Question: I used gym command to build the watch app after setting up project with proper provisioning profiles and identifiers. I am able to see ARCHIVE SUCCEEDED message on gym output and there are errors failures from verbose log, but it is not able to Continue running, then the timeout failed?The program hangs on the last line and reports an error:Too long with no output (exceeded 10m0s).
Issue Detail Link:<URL>
'''
lane :beta do |values|
match(type: 'adhoc', readonly: false, force_for_new_devices: true, force: true,app_identifier ["com.clarify.Carepilot-beta", "com.clarify.Carepilot-beta.watchkitapp", "com.clarify.Carepilot-beta.watchkitapp.watchextension"])
gym(scheme: 'Carepilot - ADHOC', export_method: 'ad-hoc')
end
'''

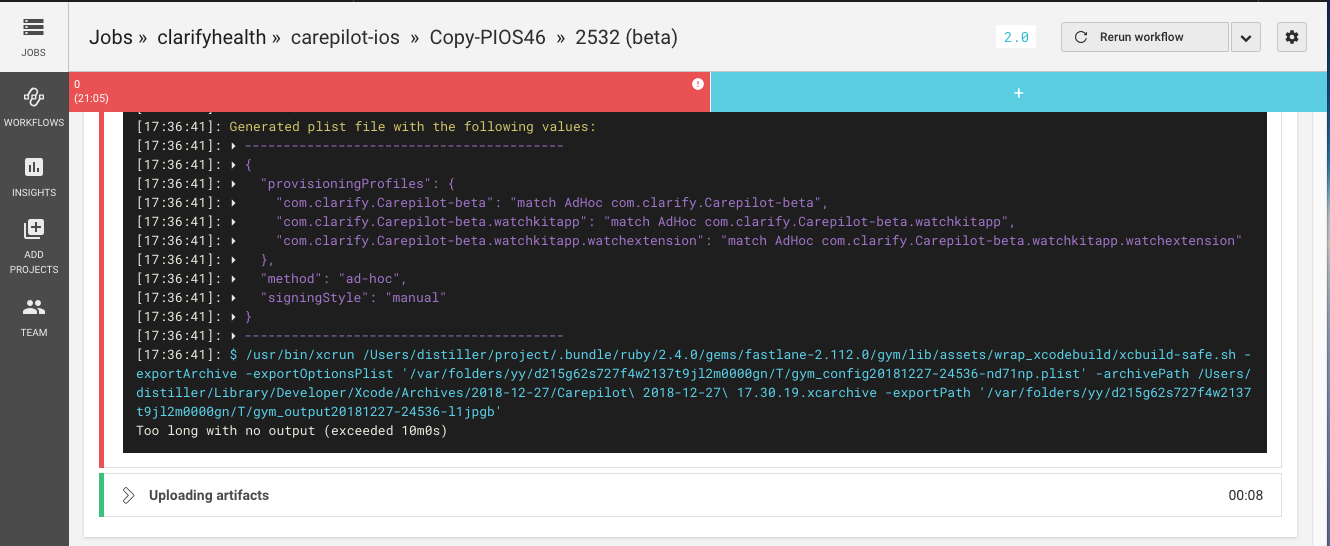
Answer: Use the 'no_output_timeout' parameter in your circleci config:
'''
- run:
command: YOUR_FASTLANE_COMMAND
no_output_timeout: 30m
'''
See <URL>